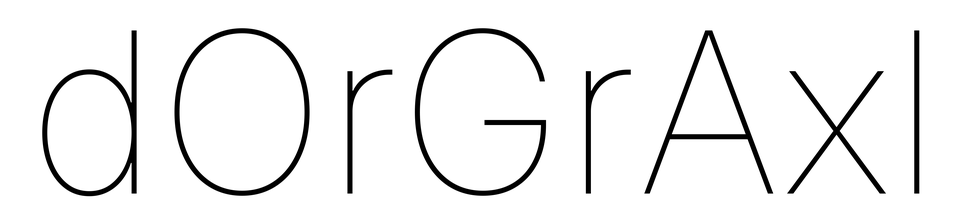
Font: Inter_Thin